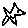
Label: star